Field crop: maize
Growth stage: 2
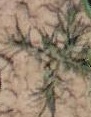
Species: salsola